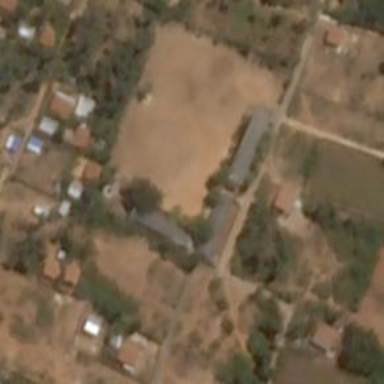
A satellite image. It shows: School.